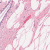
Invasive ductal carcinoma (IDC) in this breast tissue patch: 0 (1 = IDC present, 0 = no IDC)